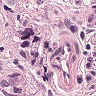
Metastatic tissue present: yes